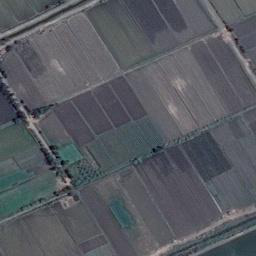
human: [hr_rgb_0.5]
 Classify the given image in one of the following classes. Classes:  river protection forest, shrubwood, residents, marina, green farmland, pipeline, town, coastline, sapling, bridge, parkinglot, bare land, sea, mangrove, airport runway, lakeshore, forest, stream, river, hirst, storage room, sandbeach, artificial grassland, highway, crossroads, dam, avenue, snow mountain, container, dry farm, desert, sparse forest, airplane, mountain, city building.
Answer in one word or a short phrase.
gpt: green farmland